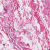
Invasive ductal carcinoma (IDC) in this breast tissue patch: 0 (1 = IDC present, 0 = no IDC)